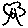
Label: tree